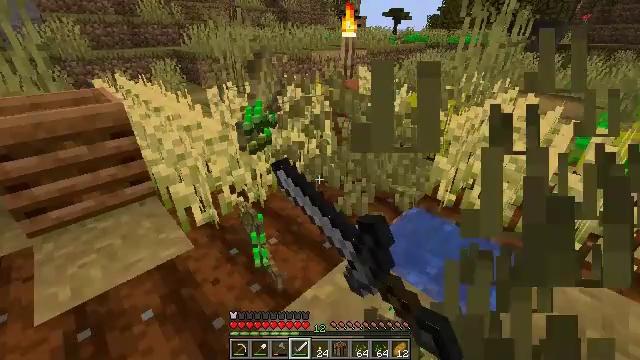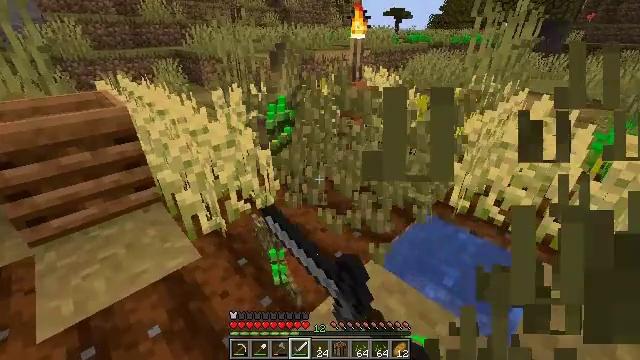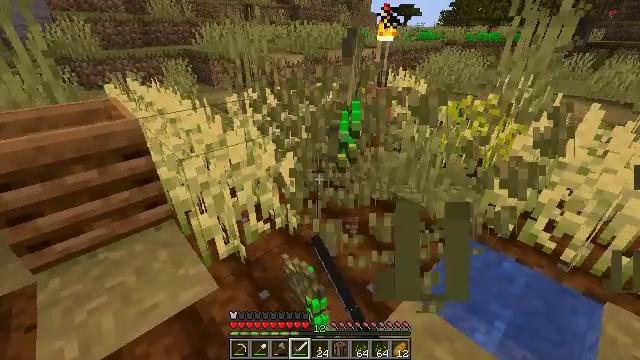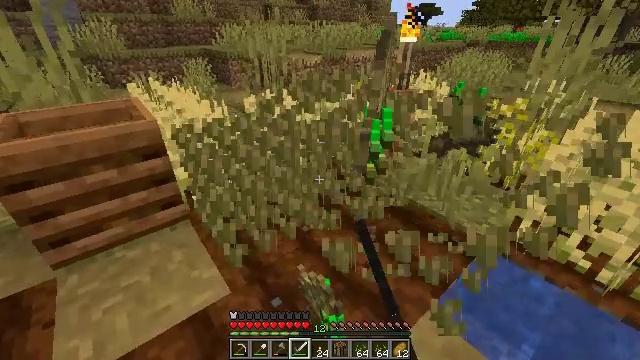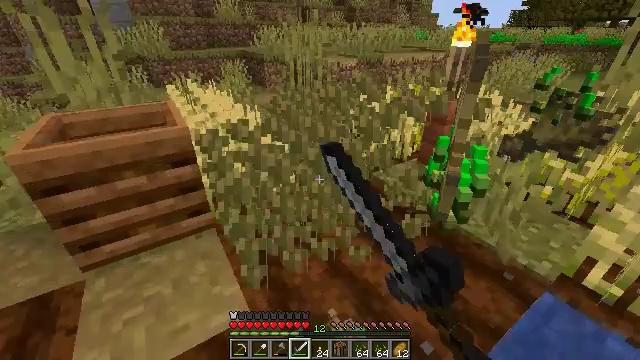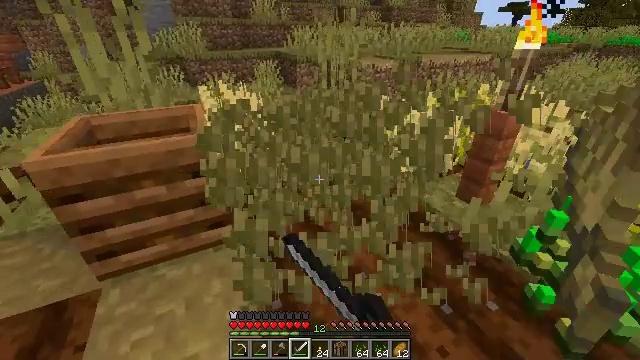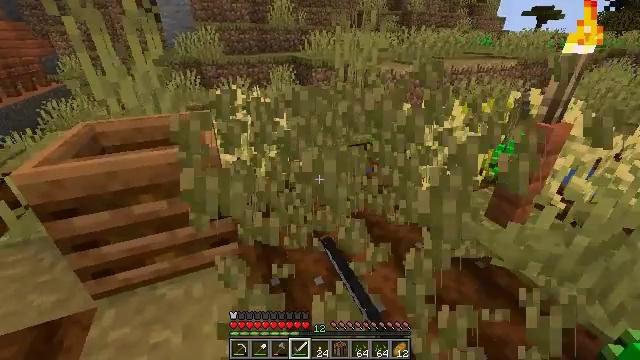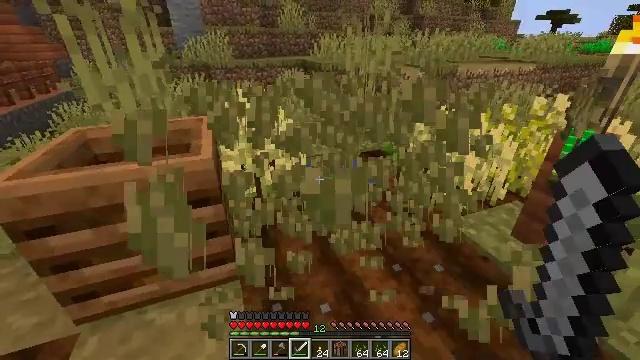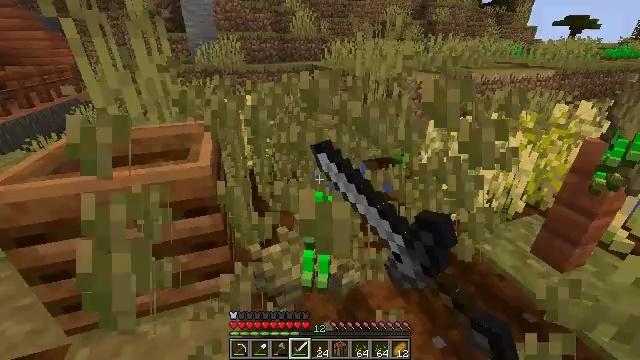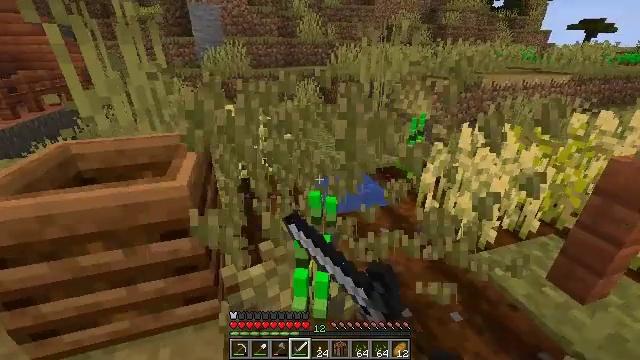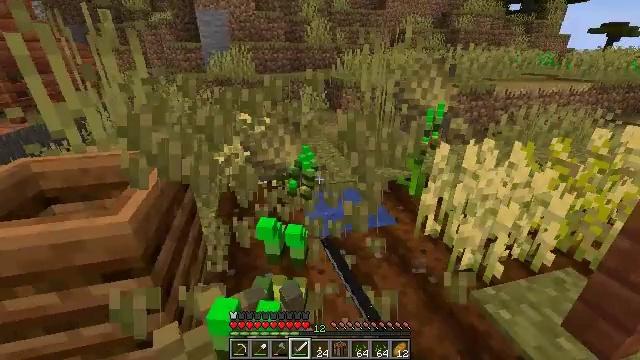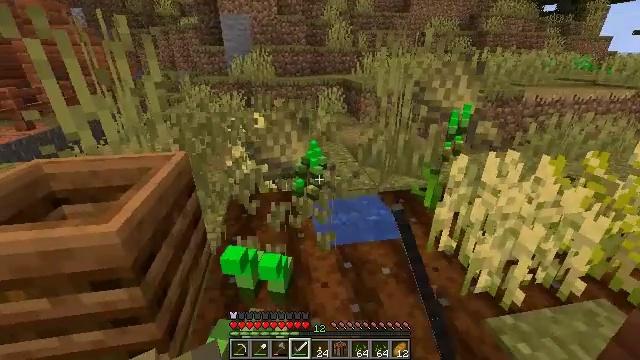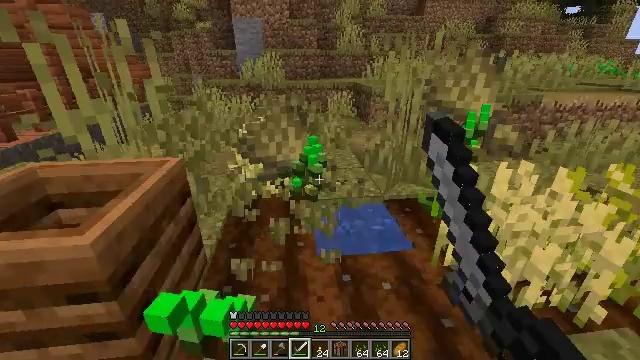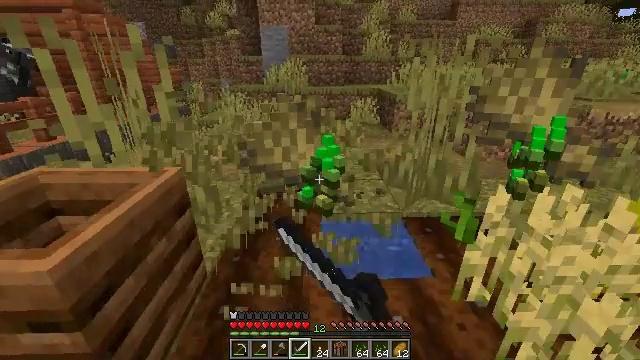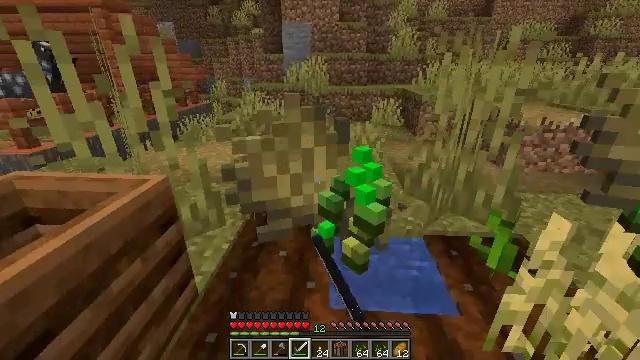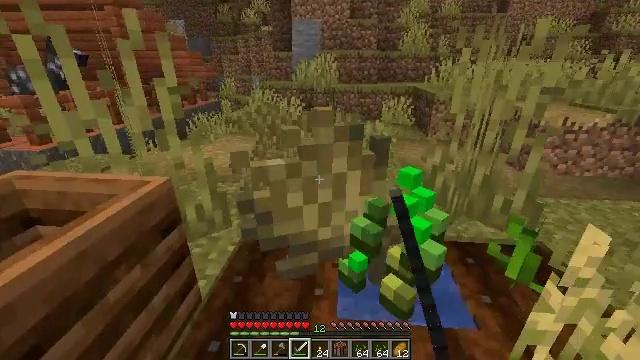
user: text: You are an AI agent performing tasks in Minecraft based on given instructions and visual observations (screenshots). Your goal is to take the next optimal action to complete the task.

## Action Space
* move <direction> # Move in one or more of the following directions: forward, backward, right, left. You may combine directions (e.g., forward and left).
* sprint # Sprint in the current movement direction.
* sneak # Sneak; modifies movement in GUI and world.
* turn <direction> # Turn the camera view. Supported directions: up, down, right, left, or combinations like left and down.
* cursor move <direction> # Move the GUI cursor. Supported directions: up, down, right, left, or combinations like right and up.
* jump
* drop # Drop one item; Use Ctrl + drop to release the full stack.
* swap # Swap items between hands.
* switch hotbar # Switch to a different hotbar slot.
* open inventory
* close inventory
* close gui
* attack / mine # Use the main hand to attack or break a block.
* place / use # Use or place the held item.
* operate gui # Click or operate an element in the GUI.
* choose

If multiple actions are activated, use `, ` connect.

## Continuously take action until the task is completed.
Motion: motion action
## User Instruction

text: Gather wheat by left-clicking on it.
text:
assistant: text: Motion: move forward and move left, attack / mine
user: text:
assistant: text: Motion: move forward, turn left, attack / mine
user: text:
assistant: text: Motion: move forward, turn left, attack / mine
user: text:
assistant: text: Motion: move forward, turn left, attack / mine
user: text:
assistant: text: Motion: move forward, turn left, attack / mine
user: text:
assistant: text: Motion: move forward, turn left, attack / mine
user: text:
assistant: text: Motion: move forward, turn left, attack / mine
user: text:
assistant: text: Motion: move forward and move right, turn left and up, attack / mine
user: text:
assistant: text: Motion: move forward and move right, turn left, attack / mine
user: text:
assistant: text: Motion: move forward and move right, turn left, attack / mine
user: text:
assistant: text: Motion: move forward and move right, turn left, attack / mine
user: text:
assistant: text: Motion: move forward, turn left, attack / mine
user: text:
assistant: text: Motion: move forward, turn left and up, attack / mine
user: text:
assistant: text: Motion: move forward, turn left, attack / mine
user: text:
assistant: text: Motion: move forward and move left, turn left, attack / mine
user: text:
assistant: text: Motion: move forward and move left, turn left, attack / mine
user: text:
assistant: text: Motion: move forward and move left, attack / mine
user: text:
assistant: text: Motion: attack / mine